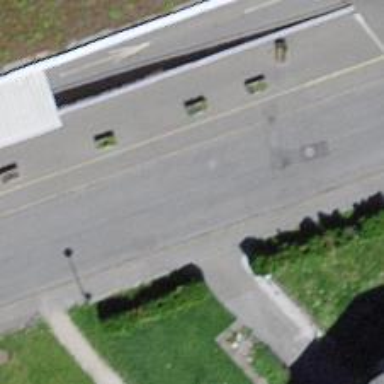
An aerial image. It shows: Residential road with asphalt surface. There are sidewalks on both sides of the road.